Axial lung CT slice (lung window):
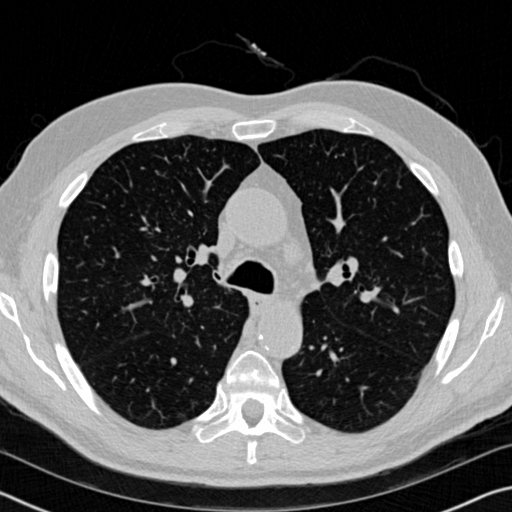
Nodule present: no